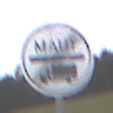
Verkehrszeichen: EndeMautpflicht
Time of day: Midday
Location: Outdoor (Nature)
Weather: Overcast
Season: NotSpecified
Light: Natural